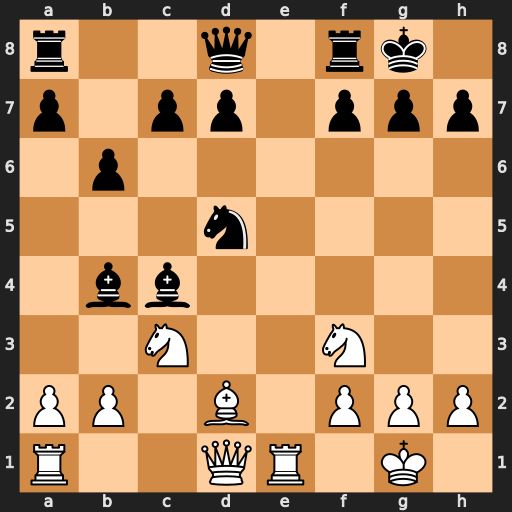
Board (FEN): r2q1rk1/p1pp1ppp/1p6/3n4/1bb5/2N2N2/PP1B1PPP/R2QR1K1
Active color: w
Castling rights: -
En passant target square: -
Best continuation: Nxd5 Bxd5 Bxb4